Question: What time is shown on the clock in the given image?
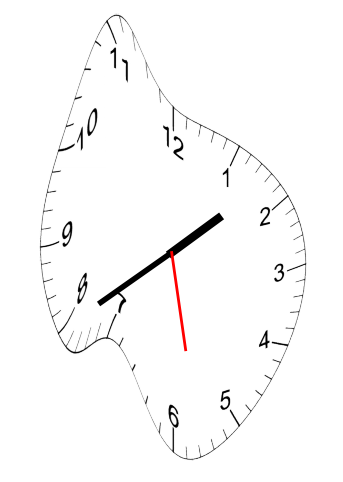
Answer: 01:39:28